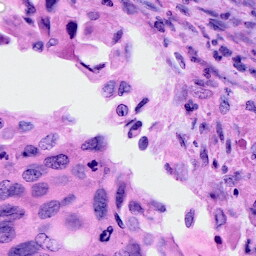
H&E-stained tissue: Cervix